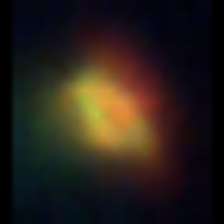
Taxon: NanoPlankton
Group: Other